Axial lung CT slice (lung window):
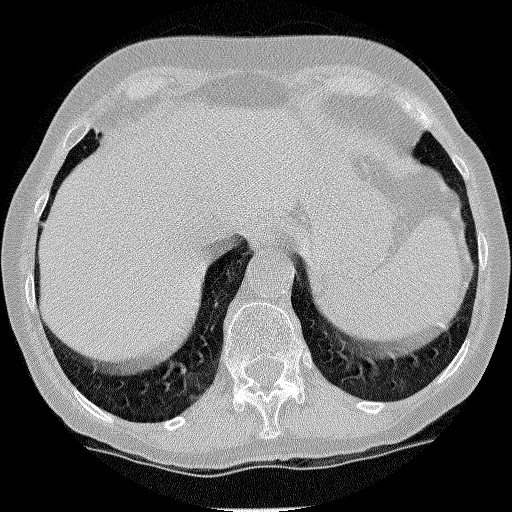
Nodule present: no